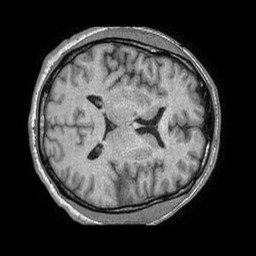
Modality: T1w
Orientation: axial
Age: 44
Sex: male
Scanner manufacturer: philips
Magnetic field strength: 1.5 T
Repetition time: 0.007925 s
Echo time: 0.003631 s